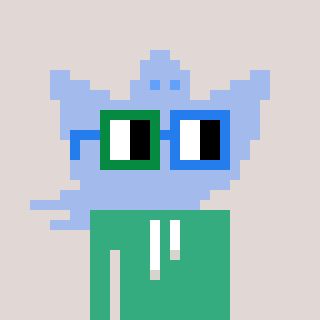
a pixel art character with square green and blue glasses, a ghost-B-shaped head and a teal-colored body on a warm background